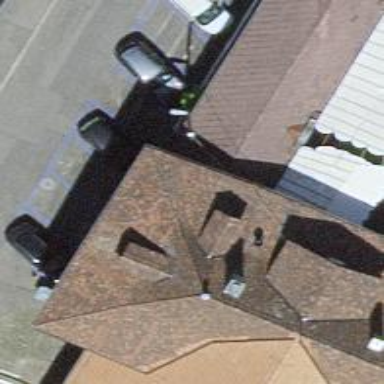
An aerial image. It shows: Restaurant.